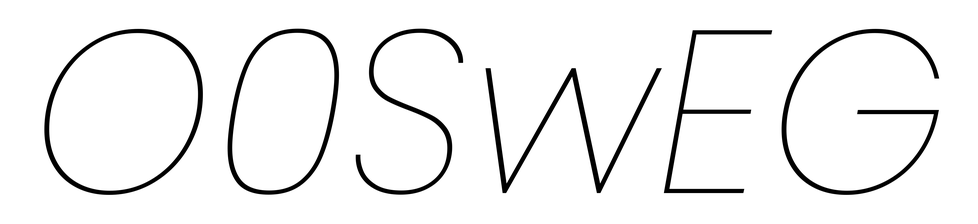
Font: Poppins-ThinItalic